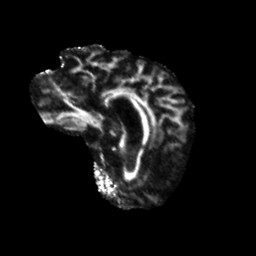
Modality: FA
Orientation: sagittal
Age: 66
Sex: female
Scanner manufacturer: siemens
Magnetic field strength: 3 T
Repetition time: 5.25 s
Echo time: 0.08 s